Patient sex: F
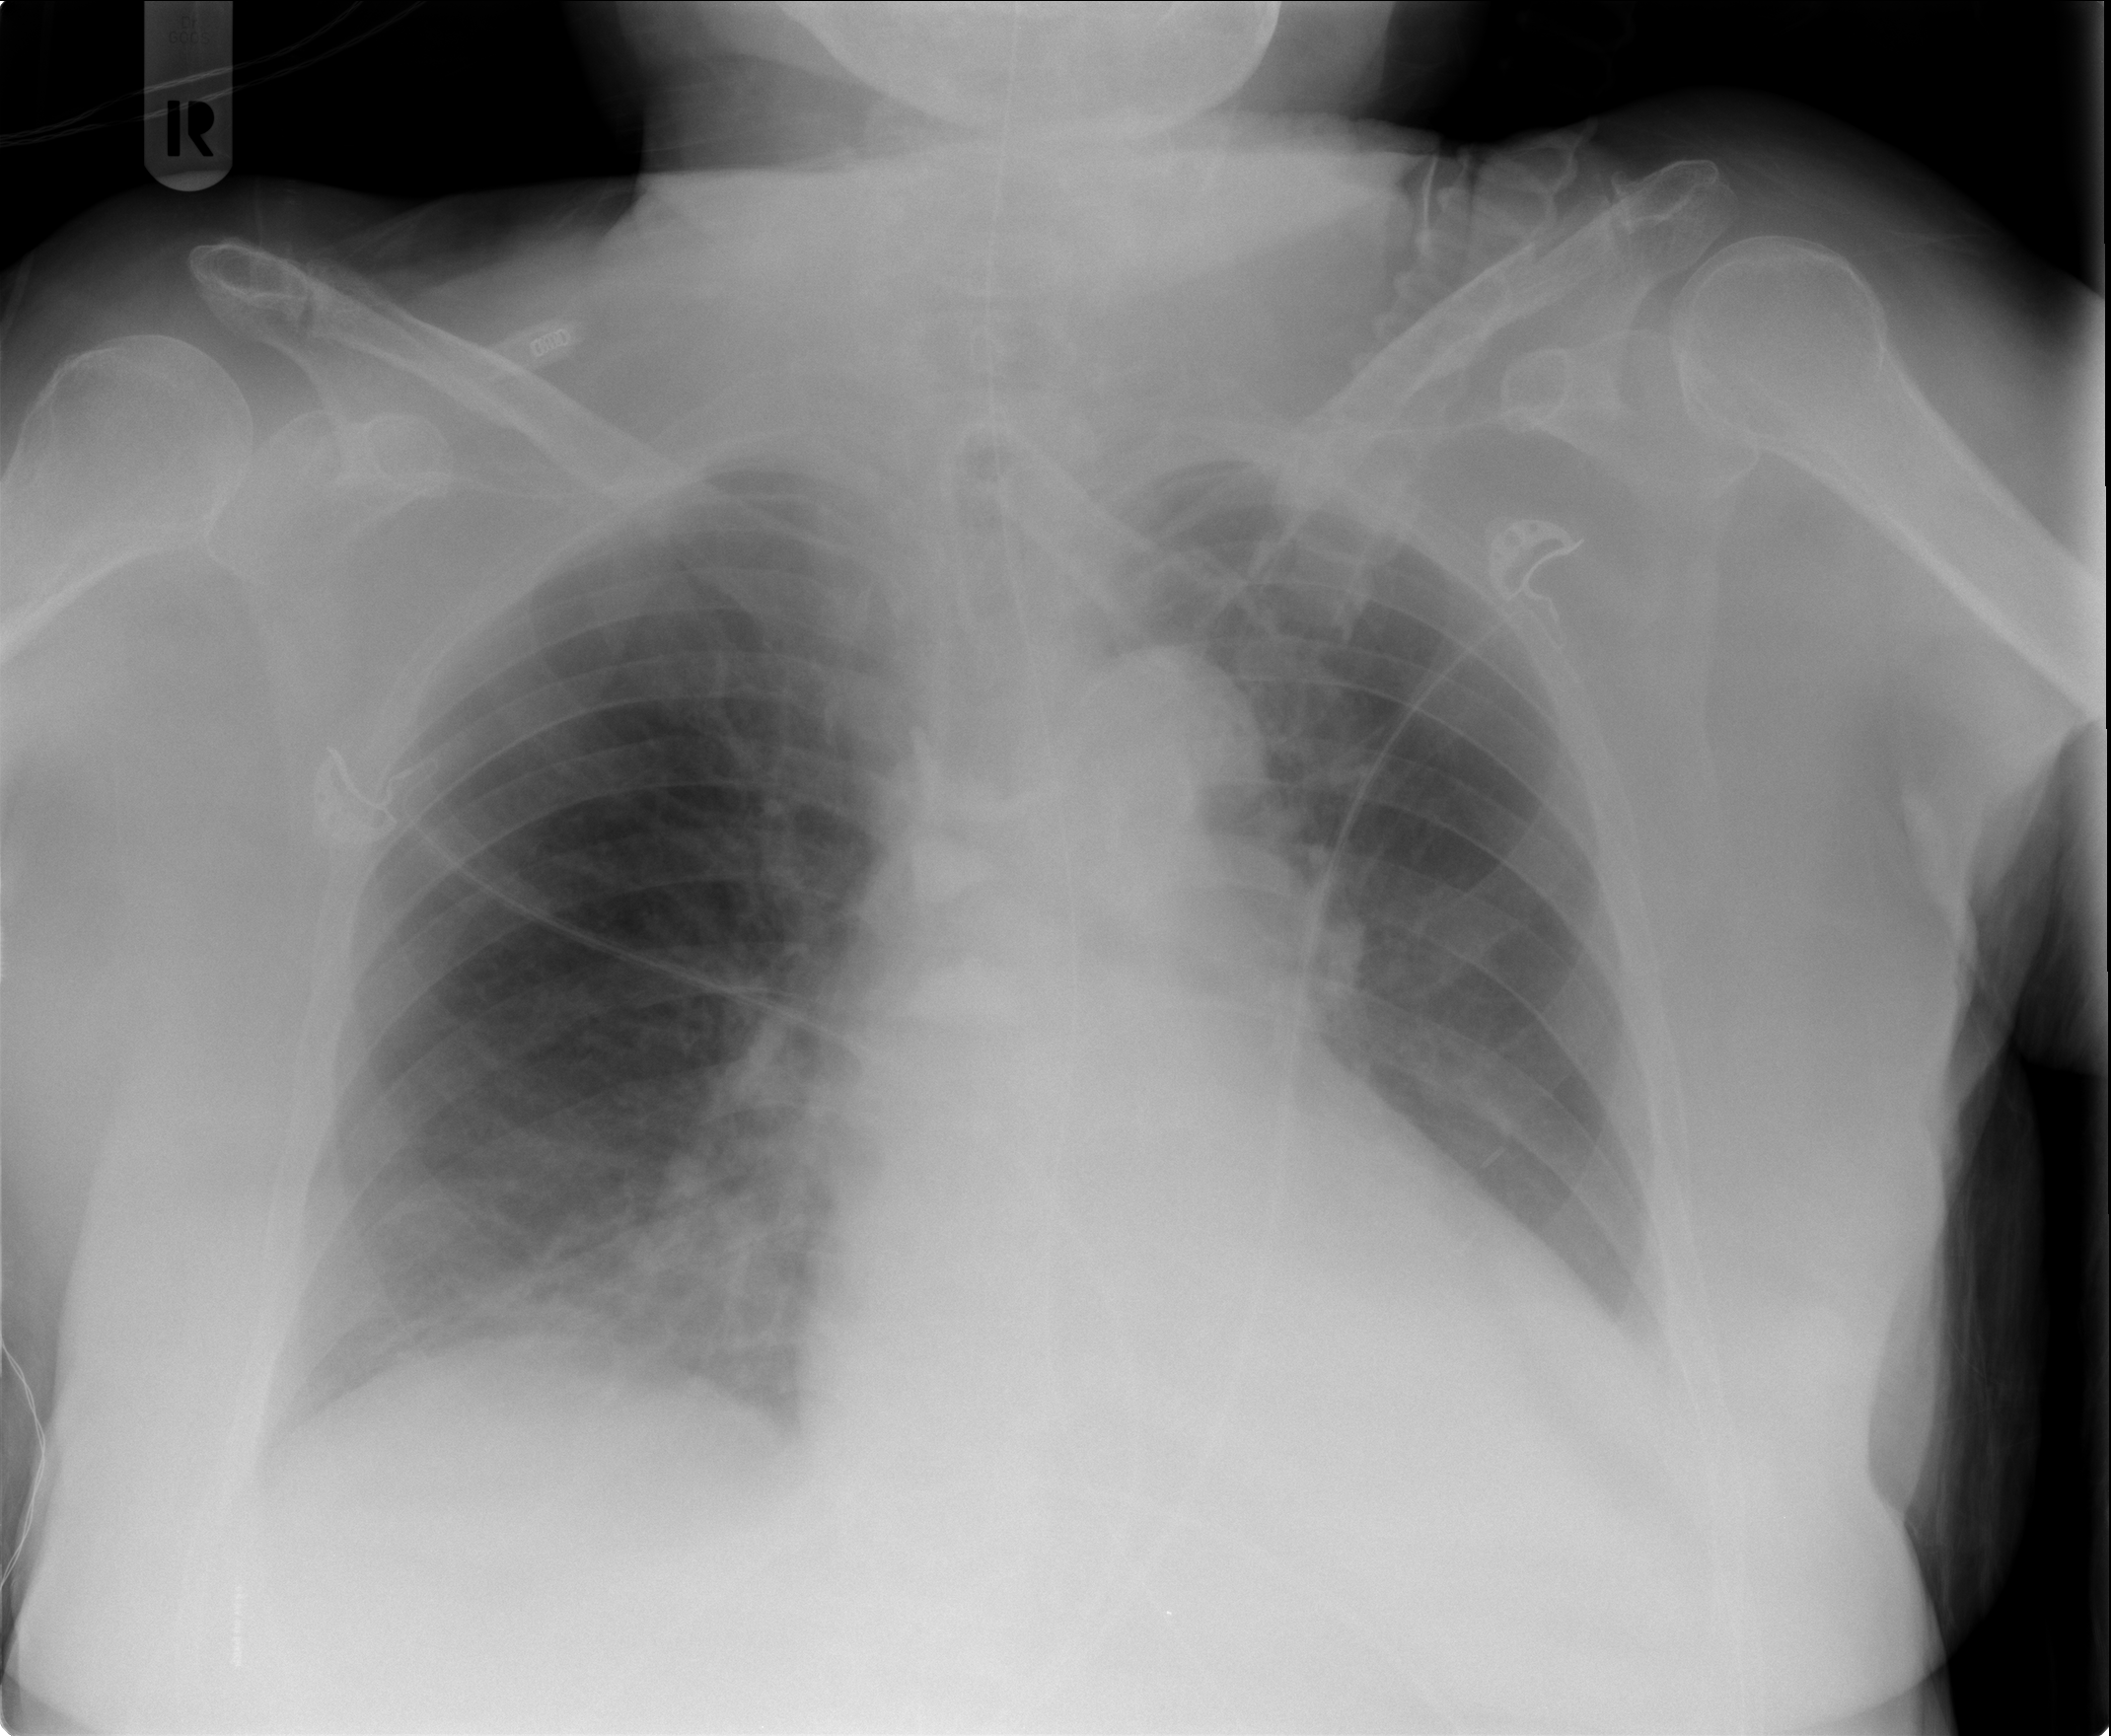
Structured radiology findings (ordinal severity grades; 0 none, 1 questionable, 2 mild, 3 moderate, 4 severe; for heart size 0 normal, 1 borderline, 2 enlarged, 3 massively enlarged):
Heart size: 2
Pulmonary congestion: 0
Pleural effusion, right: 0
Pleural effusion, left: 1
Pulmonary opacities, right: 0
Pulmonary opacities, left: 0
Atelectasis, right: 1
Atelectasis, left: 2